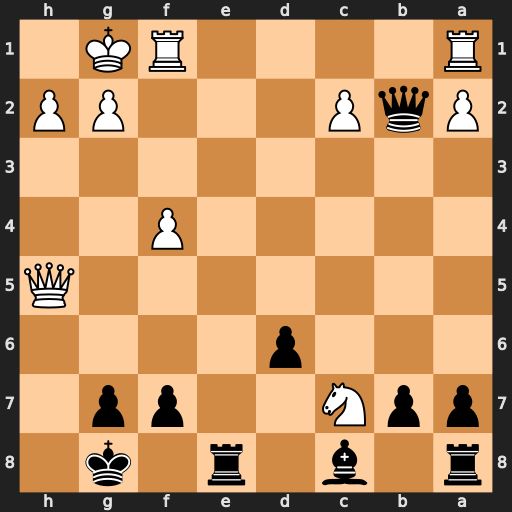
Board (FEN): r1b1r1k1/ppN2pp1/3p4/7Q/5P2/8/PqP3PP/R4RK1
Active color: b
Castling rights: -
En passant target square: -
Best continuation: Qb6+ Rf2 Qxc7